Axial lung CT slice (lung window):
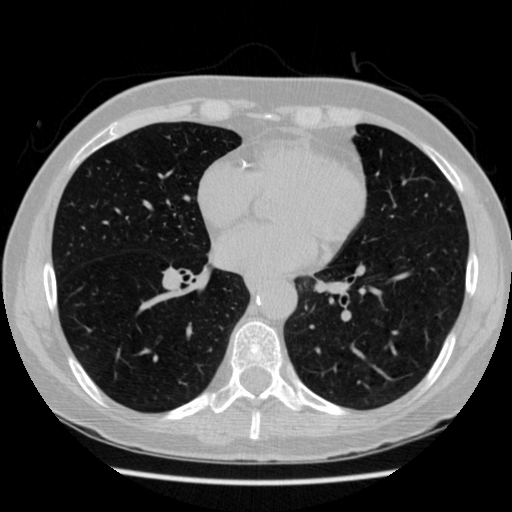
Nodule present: no